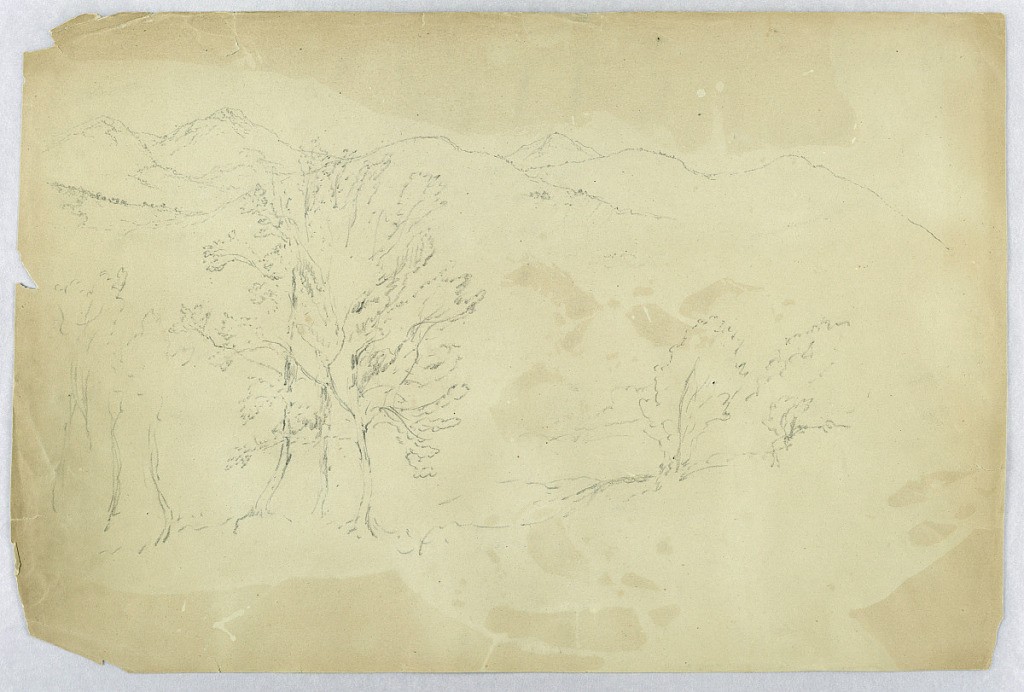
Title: Mountain Landscape
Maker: Daniel Huntington, American, 1816–1906
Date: circa 1864
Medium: Graphite and white crayon on grey paper
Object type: Drawing
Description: Trees in foreground and right. High range of mountains beyond. Verso: White Mountains: -Washington, Jefferson, Adams, Madison, labelled.